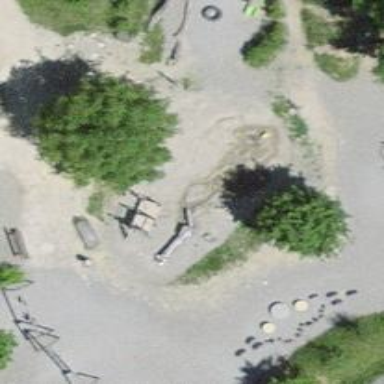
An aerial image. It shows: Playground with sandpit.